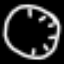
Label: clock